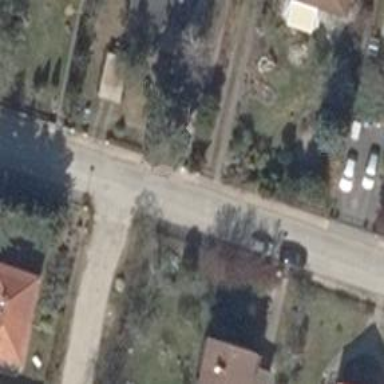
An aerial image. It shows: Footway along the road.